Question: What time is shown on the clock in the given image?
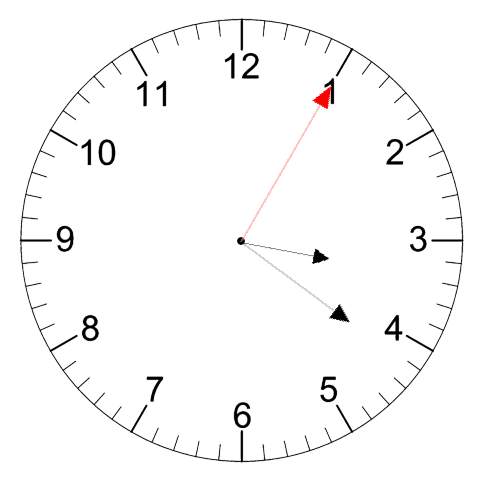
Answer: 03:21:05